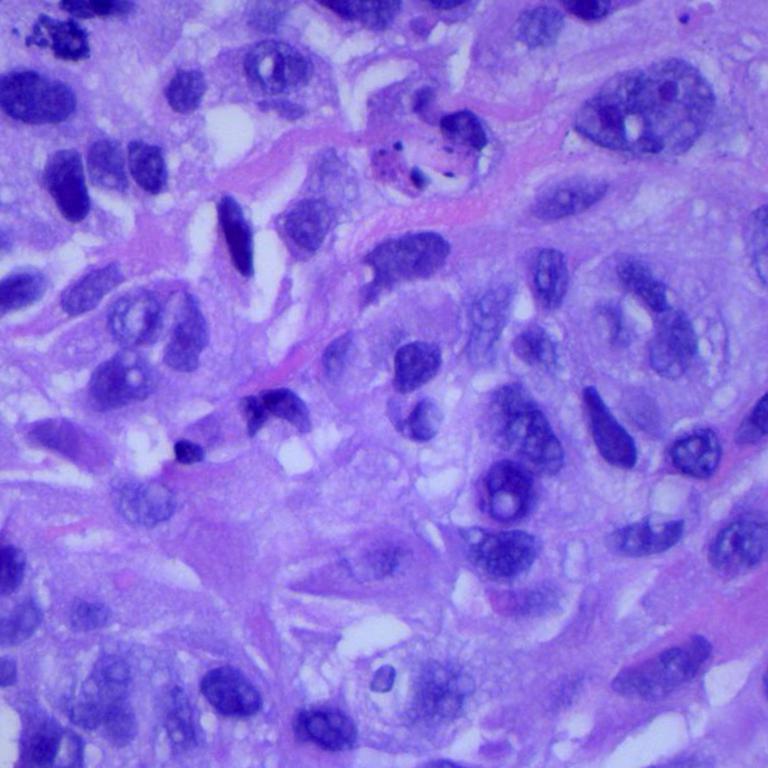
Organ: lung
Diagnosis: squamous carcinomas